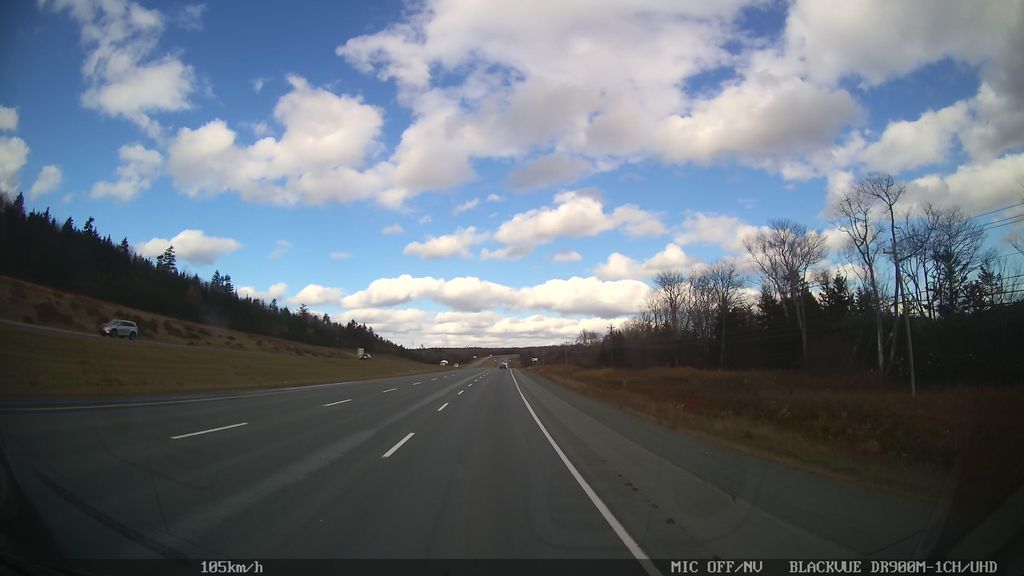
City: halifax